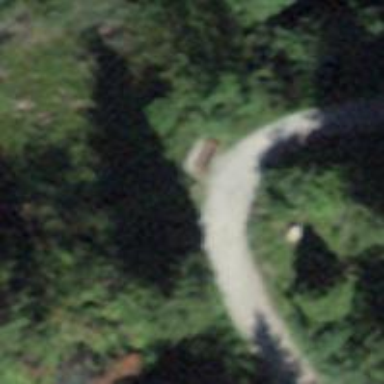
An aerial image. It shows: Bench.